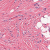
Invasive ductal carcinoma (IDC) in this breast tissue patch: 0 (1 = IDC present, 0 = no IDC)